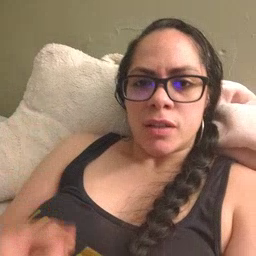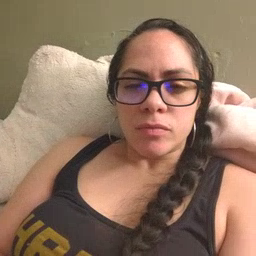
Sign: jeans